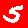
Digit: 5